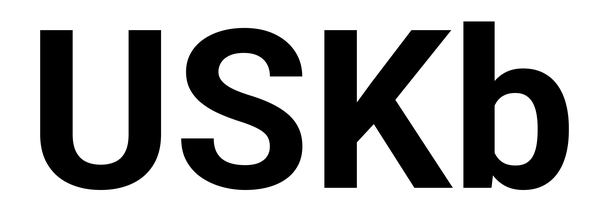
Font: Roboto_Bold